Question: I am trying to draw this:

'''
public void drawCircle(int x, int y, int diameter, int it) {
int d = diameter / 3;
if (it == 0) {
return;
}
g.setColor(Color.green);
g.fillOval(x, y, d, d);
drawCircle(x, y, d, it--); // centre
drawCircle(x - d, y, d, it--); // left
drawCircle(x + d, y, d, it--); // right
}
'''
For the purposes of this question, ignore the actual positions of the where I draw the circles - I will change this later as it's not quite right. However, where am I going wrong within the logic of my program? For me, it seems clear I am calling the method to draw three circles every iteration. Here is my error:
'''
Exception in thread "AWT-EventQueue-0" java.lang.StackOverflowError
at sun.java2d.loops.ProcessPath.ProcessMonotonicCubic(Unknown Source)
at sun.java2d.loops.ProcessPath.ProcessCubic(Unknown Source)
at sun.java2d.loops.ProcessPath.doProcessPath(Unknown Source)
at sun.java2d.loops.ProcessPath.fillPath(Unknown Source)
at sun.java2d.pipe.BufferedRenderPipe.fillPath(Unknown Source)
at sun.java2d.pipe.BufferedRenderPipe.fill(Unknown Source)
at sun.java2d.pipe.BufferedRenderPipe.fillOval(Unknown Source)
at sun.java2d.SunGraphics2D.fillOval(Unknown Source)
at Draw.drawCircle(Draw.java:40)
at Draw.drawCircle(Draw.java:41)
'''
Here are lines 40 and 41:
'''
g.fillOval(x, y, d, d);
drawCircle(x, y, d, it--); // centre
'''
Thanks for help.
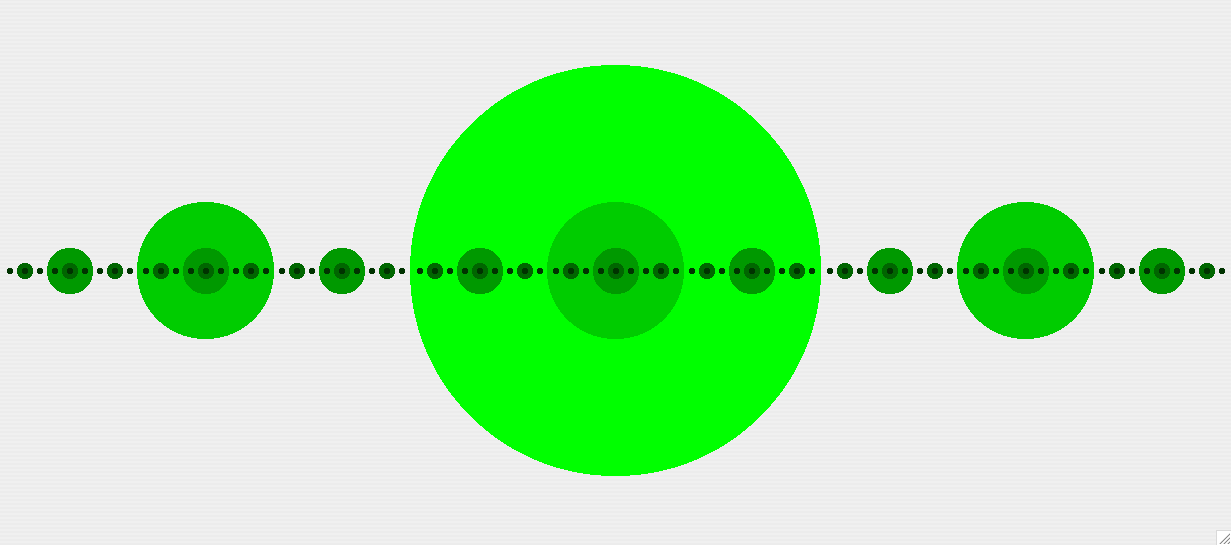
Answer: Your recursive call receives the same value of 'it' during each recursive call, because 'it--' returns the value of 'it' before it decrements.
Assuming you want to keep the value of 'it' intact throughout one iteration, just pass 'it - 1' to the recursive call, e.g.
'''
drawCircle(x, y, d, it - 1); // centre
'''